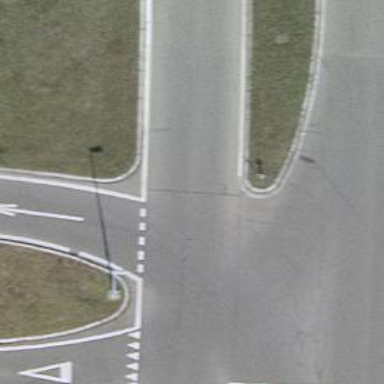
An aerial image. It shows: Asphalt road designated as trunk highway.